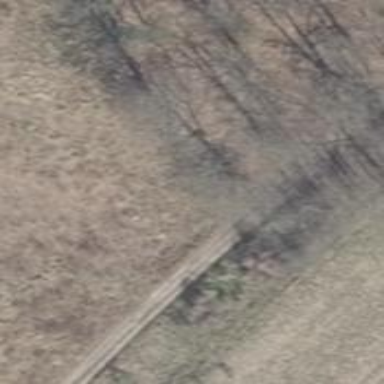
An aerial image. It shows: Ground track with grade 4 track type.